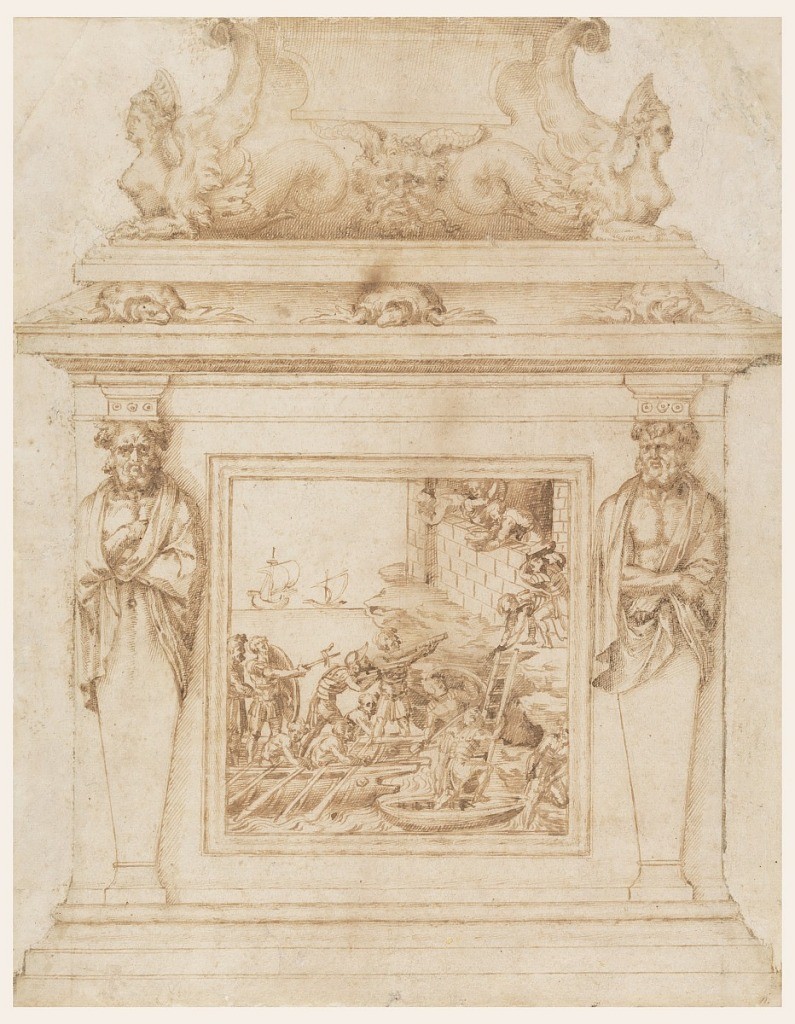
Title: Design for the Base of the Monument to Andrea Doria
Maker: Baccio Bandinelli, Italian, 1488-1560
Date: mid-1530s
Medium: Pen and brown ink, black chalk on off-white laid paper
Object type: Drawing
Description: Decoration of statuary base for Genoese naval hero and imperial admiral Andrea Doria, whose successes are commemorated in the marine scene seen in the framed relief on the pedestal. Surrounding this scene are two cloaked herms, supporting capitals and the upper portion of the base. Turtles and sphinxes with fishtails and a satyr mask complete the decoration.